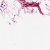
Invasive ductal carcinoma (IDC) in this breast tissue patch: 0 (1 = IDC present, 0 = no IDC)